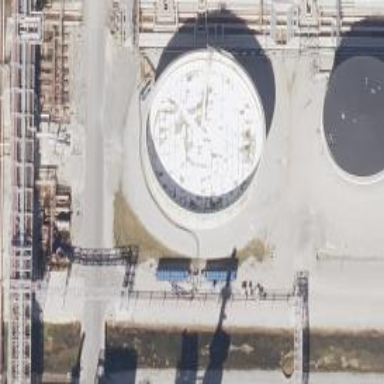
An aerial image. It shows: Storage tank that is man-made.